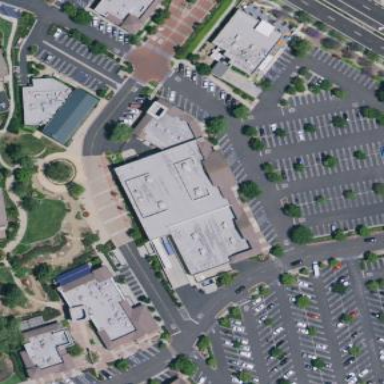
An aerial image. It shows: Building.